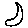
Label: moon